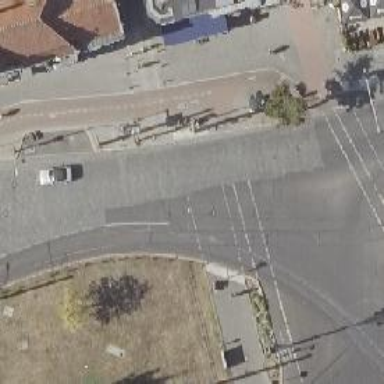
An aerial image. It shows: Cycleway with asphalt surface. There is crossing with traffic signals for cyclists.